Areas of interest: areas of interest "Library"
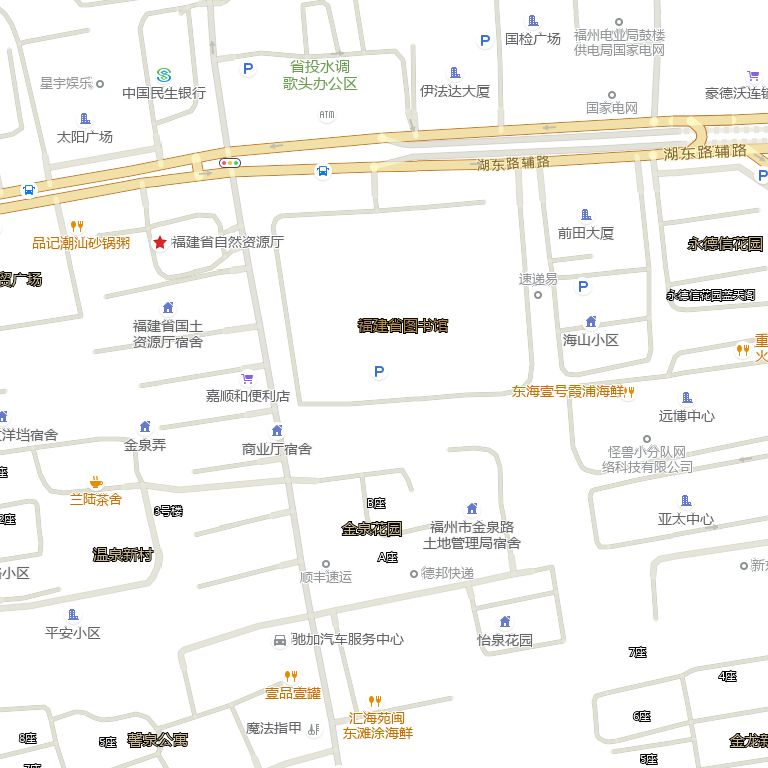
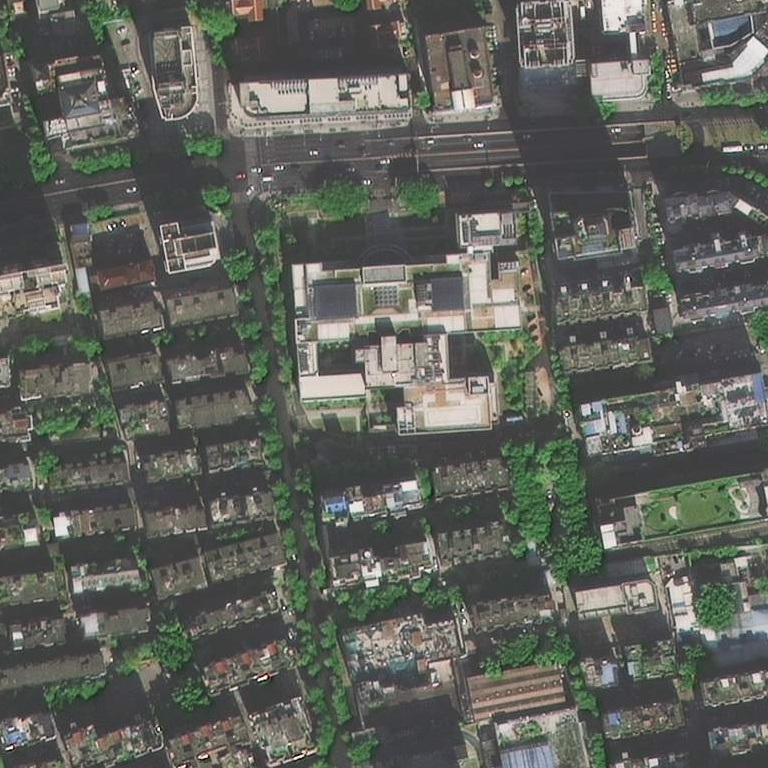